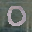
Label: 0